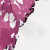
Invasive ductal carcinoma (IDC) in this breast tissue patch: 0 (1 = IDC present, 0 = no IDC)